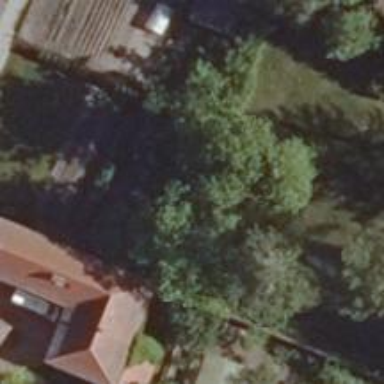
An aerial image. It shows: Building with hipped roof.